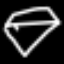
Label: diamond